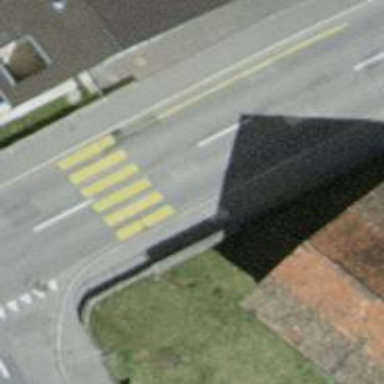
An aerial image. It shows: Marked road crossing with visible markings.